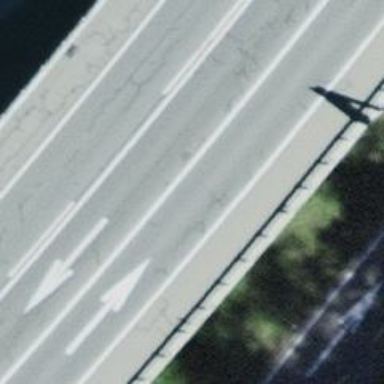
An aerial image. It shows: Motorway bridge with asphalt surface.